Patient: sex M, age 76
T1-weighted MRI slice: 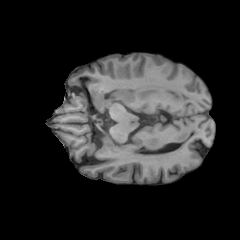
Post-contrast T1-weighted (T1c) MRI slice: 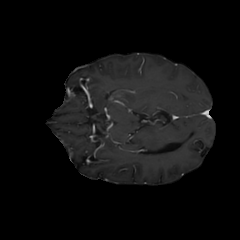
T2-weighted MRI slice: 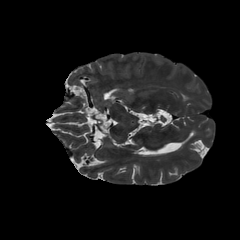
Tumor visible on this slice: no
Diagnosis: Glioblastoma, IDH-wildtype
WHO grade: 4